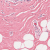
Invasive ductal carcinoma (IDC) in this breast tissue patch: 0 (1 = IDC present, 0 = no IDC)